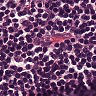
Metastatic tissue present: no